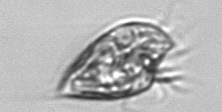
Label: Strombidium_morphotype1